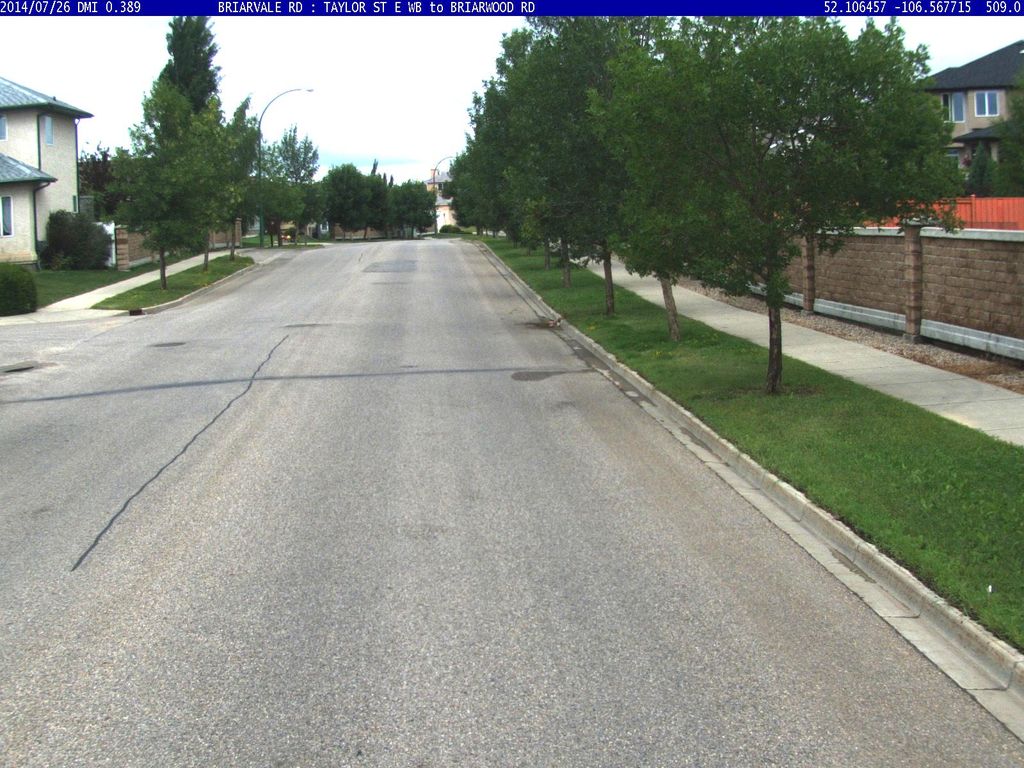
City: saskatoon